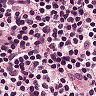
Metastatic tissue present: no